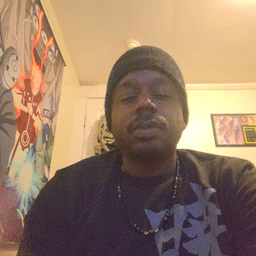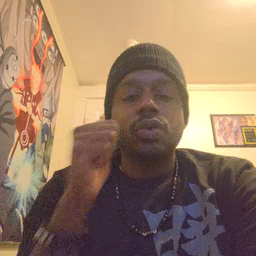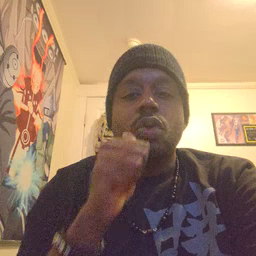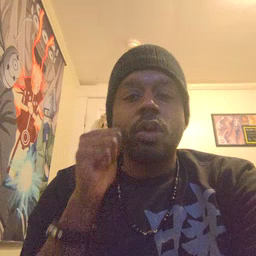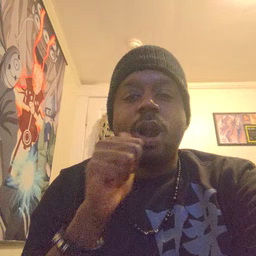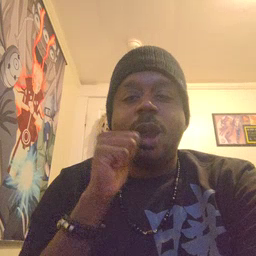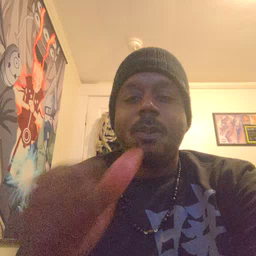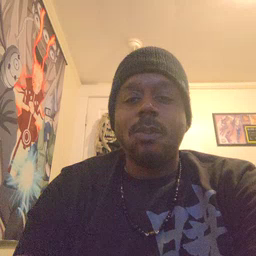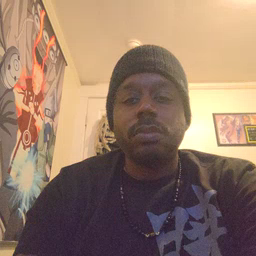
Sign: girl